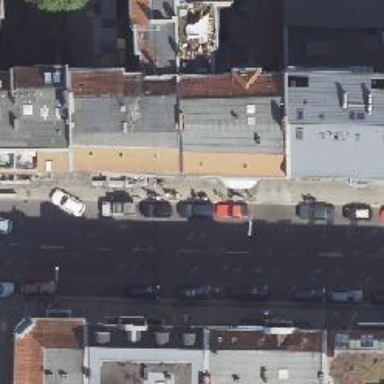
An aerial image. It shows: Car repair shop.